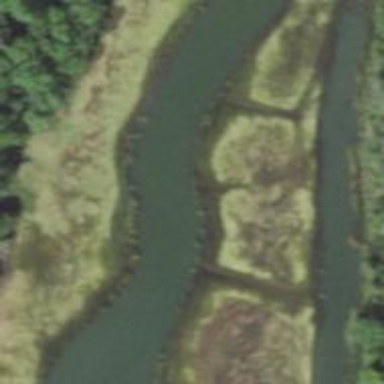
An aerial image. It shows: Tidal river flows in the area.